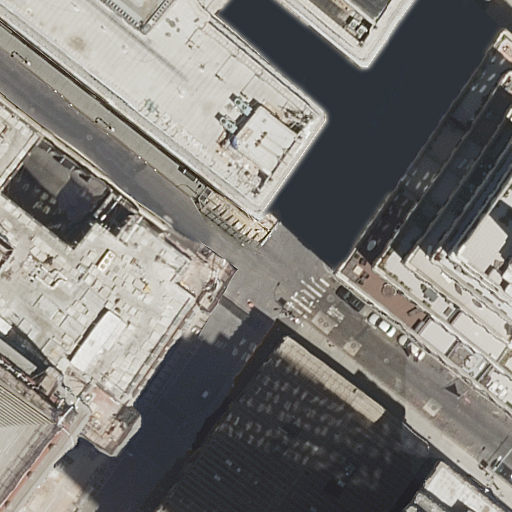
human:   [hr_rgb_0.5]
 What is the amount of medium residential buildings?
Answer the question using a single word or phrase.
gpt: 1

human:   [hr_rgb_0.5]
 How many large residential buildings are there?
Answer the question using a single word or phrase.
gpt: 4

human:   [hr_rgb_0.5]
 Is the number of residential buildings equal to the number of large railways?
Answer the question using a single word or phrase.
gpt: no

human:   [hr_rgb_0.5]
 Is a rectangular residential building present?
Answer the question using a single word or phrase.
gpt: yes

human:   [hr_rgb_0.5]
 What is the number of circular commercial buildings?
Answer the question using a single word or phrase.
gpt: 0

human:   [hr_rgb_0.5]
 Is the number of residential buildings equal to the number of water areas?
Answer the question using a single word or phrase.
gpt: no

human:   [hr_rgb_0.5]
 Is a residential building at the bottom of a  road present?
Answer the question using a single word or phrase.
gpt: yes

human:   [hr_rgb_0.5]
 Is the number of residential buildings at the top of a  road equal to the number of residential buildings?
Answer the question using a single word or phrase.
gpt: no

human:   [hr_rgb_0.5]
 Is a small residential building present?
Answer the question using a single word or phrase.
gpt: no

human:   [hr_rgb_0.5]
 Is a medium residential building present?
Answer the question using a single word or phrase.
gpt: yes

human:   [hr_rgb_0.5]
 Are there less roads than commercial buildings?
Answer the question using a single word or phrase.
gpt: no

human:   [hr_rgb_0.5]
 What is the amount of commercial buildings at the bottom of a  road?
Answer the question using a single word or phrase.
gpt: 0

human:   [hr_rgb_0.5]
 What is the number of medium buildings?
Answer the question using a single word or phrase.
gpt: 1

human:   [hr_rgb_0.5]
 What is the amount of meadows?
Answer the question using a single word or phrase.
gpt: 0

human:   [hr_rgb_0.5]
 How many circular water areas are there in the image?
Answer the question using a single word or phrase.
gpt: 0

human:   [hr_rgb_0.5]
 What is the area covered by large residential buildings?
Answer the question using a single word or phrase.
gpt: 6836m2

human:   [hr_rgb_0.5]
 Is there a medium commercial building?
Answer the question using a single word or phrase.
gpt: no

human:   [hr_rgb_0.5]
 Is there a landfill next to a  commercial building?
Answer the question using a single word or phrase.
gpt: no

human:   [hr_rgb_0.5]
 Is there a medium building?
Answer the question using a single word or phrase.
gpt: yes

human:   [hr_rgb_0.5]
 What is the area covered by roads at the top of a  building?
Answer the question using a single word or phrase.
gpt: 0m2

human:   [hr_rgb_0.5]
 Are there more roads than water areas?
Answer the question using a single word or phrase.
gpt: yes

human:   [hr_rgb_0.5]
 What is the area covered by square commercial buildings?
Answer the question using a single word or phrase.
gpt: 0m2

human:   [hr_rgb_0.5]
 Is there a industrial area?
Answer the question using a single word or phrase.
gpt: no

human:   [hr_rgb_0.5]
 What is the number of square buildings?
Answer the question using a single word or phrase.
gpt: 0

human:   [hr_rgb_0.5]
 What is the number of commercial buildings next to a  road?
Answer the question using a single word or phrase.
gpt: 0

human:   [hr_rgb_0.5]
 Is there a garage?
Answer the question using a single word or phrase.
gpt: no

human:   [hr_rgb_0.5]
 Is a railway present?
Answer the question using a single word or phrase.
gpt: no

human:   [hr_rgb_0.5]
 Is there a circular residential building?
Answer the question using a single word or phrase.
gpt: no

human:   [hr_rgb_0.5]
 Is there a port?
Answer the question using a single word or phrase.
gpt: no

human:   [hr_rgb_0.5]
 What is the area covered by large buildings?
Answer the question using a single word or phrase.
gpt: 6836m2

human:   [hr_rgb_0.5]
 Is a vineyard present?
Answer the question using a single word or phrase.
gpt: no

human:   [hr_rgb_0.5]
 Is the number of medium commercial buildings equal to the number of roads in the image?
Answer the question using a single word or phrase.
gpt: no

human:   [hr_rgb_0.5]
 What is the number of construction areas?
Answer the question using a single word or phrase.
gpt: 0

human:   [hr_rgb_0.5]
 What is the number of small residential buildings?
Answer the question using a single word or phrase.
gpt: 0

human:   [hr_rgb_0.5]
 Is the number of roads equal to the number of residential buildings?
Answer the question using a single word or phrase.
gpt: no

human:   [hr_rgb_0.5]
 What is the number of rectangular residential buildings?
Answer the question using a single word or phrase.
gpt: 3